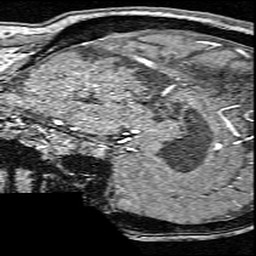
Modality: angio
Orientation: sagittal
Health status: ill
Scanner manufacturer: siemens
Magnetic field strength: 3 T
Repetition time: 0.023 s
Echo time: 0.00418 s